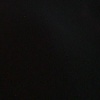
Label: space